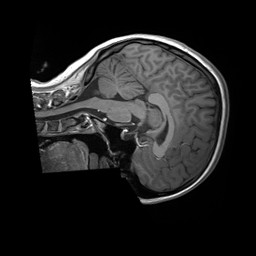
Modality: T1w
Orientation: sagittal
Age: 21
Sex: female
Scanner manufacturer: siemens
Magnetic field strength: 3 T
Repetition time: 1.8 s
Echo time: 0.00232 s